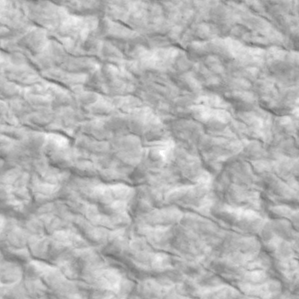
Label: non_frost